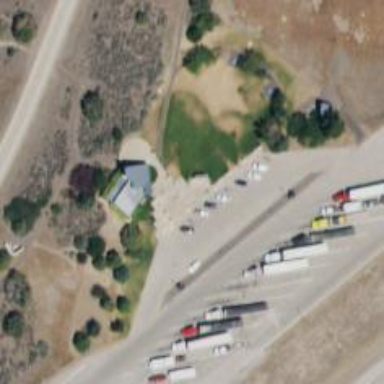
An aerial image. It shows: Rest area on the road.